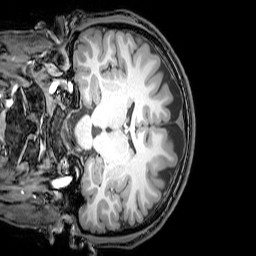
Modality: T1w
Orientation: coronal
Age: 22
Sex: male
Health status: healthy
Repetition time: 0.081 s
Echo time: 0.037 s